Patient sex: F
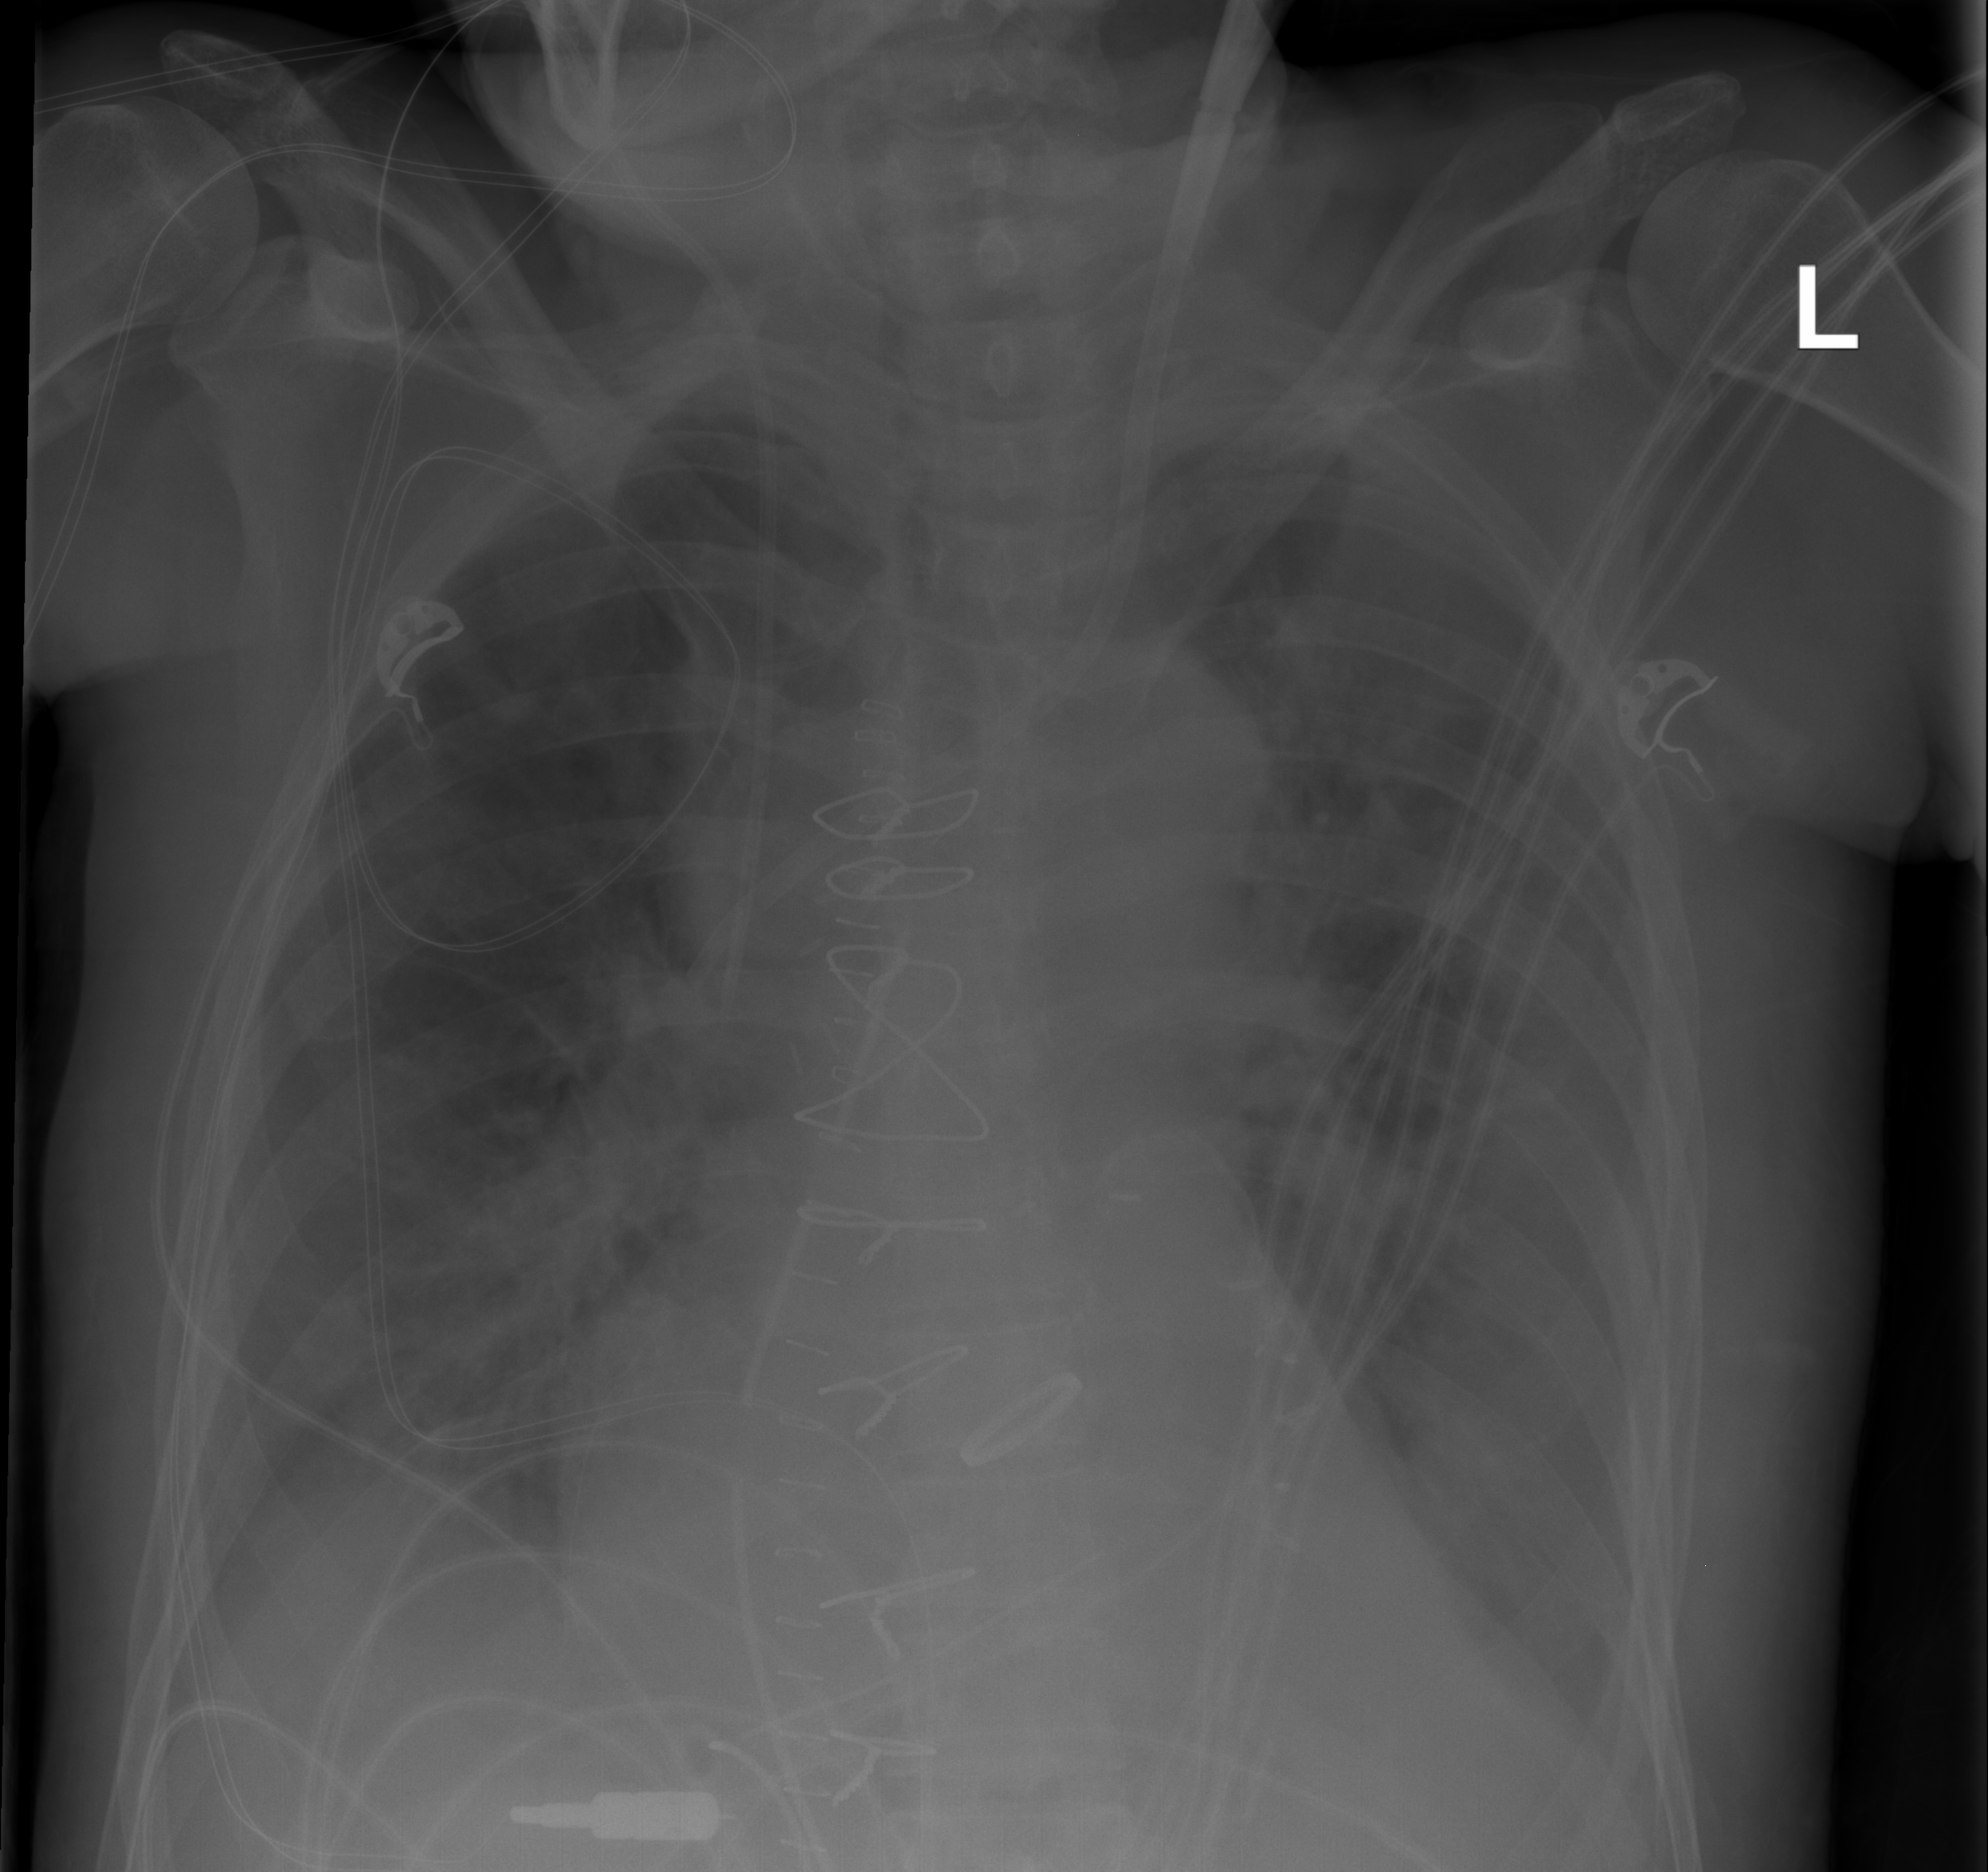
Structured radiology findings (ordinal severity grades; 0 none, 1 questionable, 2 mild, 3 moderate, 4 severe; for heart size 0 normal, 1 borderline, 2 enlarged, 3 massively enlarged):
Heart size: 0
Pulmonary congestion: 2
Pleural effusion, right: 2
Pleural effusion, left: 2
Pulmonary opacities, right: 0
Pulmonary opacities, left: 0
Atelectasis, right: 2
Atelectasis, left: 2